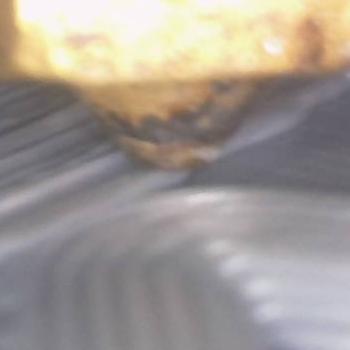
Flow rate: 300%